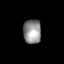
Tissue: lung
Cell type: Epithelial cells
Senescence score: 0.1674
Nuclear area (px): 428
Mean DAPI intensity: 143.864